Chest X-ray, AP view. Patient: 76 years old, sex F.
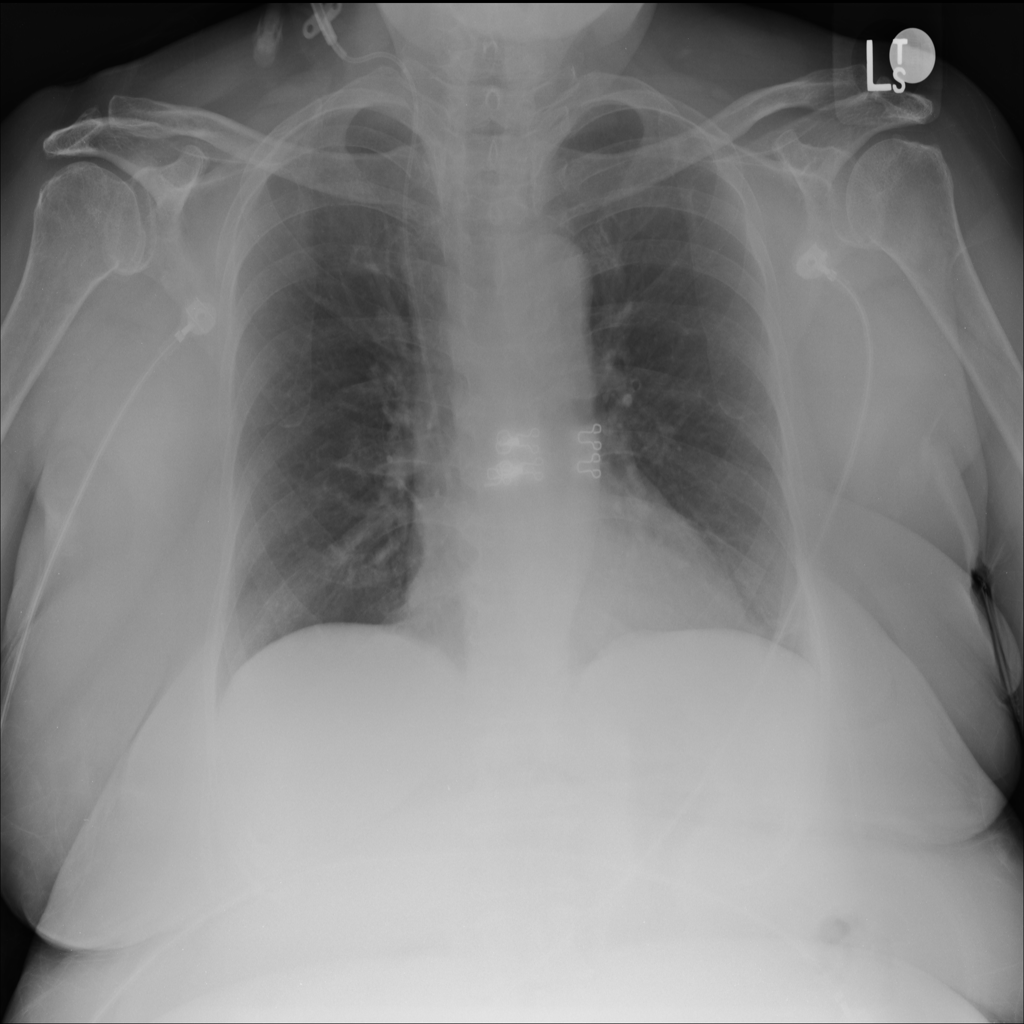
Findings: No Finding